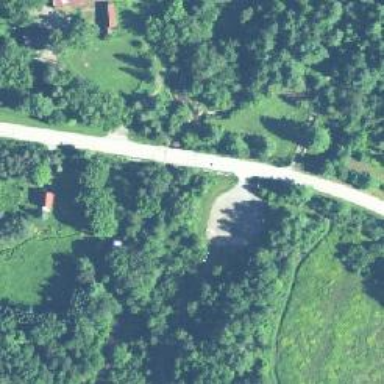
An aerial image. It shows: Rest area on the road.